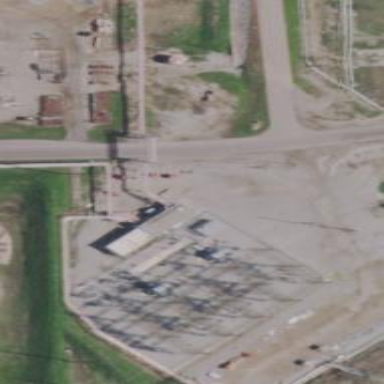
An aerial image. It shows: Outdoor industrial substation.